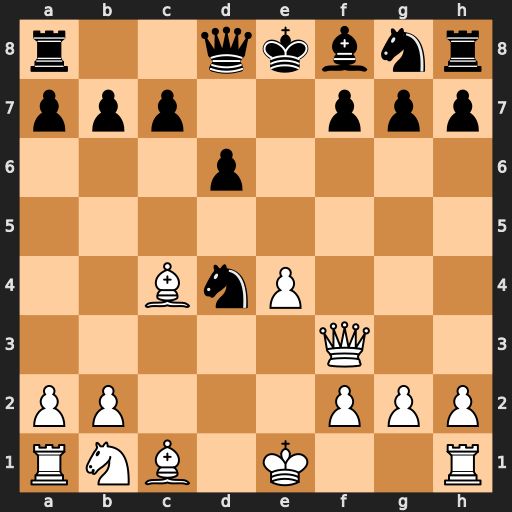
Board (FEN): r2qkbnr/ppp2ppp/3p4/8/2BnP3/5Q2/PP3PPP/RNB1K2R
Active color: w
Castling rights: KQkq
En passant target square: -
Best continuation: Qxf7#